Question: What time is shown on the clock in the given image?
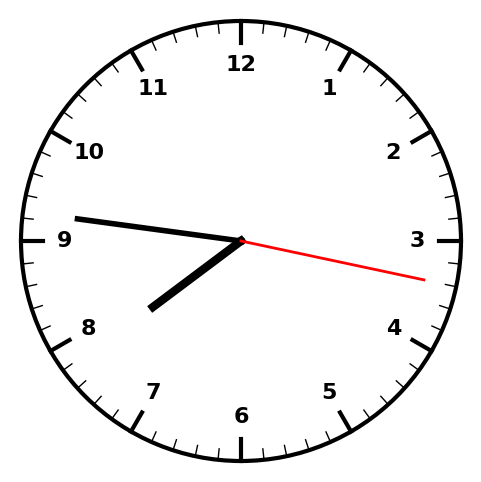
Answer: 07:46:17